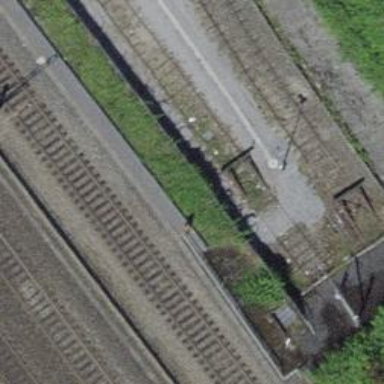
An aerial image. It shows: Railway buffer stop.